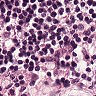
Metastatic tissue present: no